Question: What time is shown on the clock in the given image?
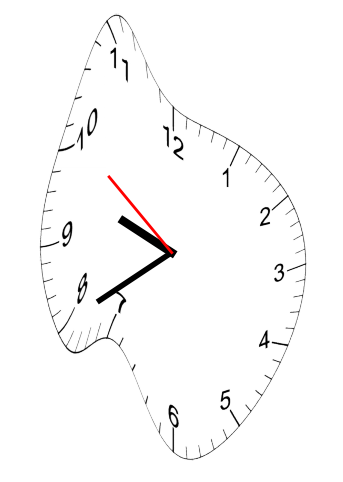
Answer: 09:39:51